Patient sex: M
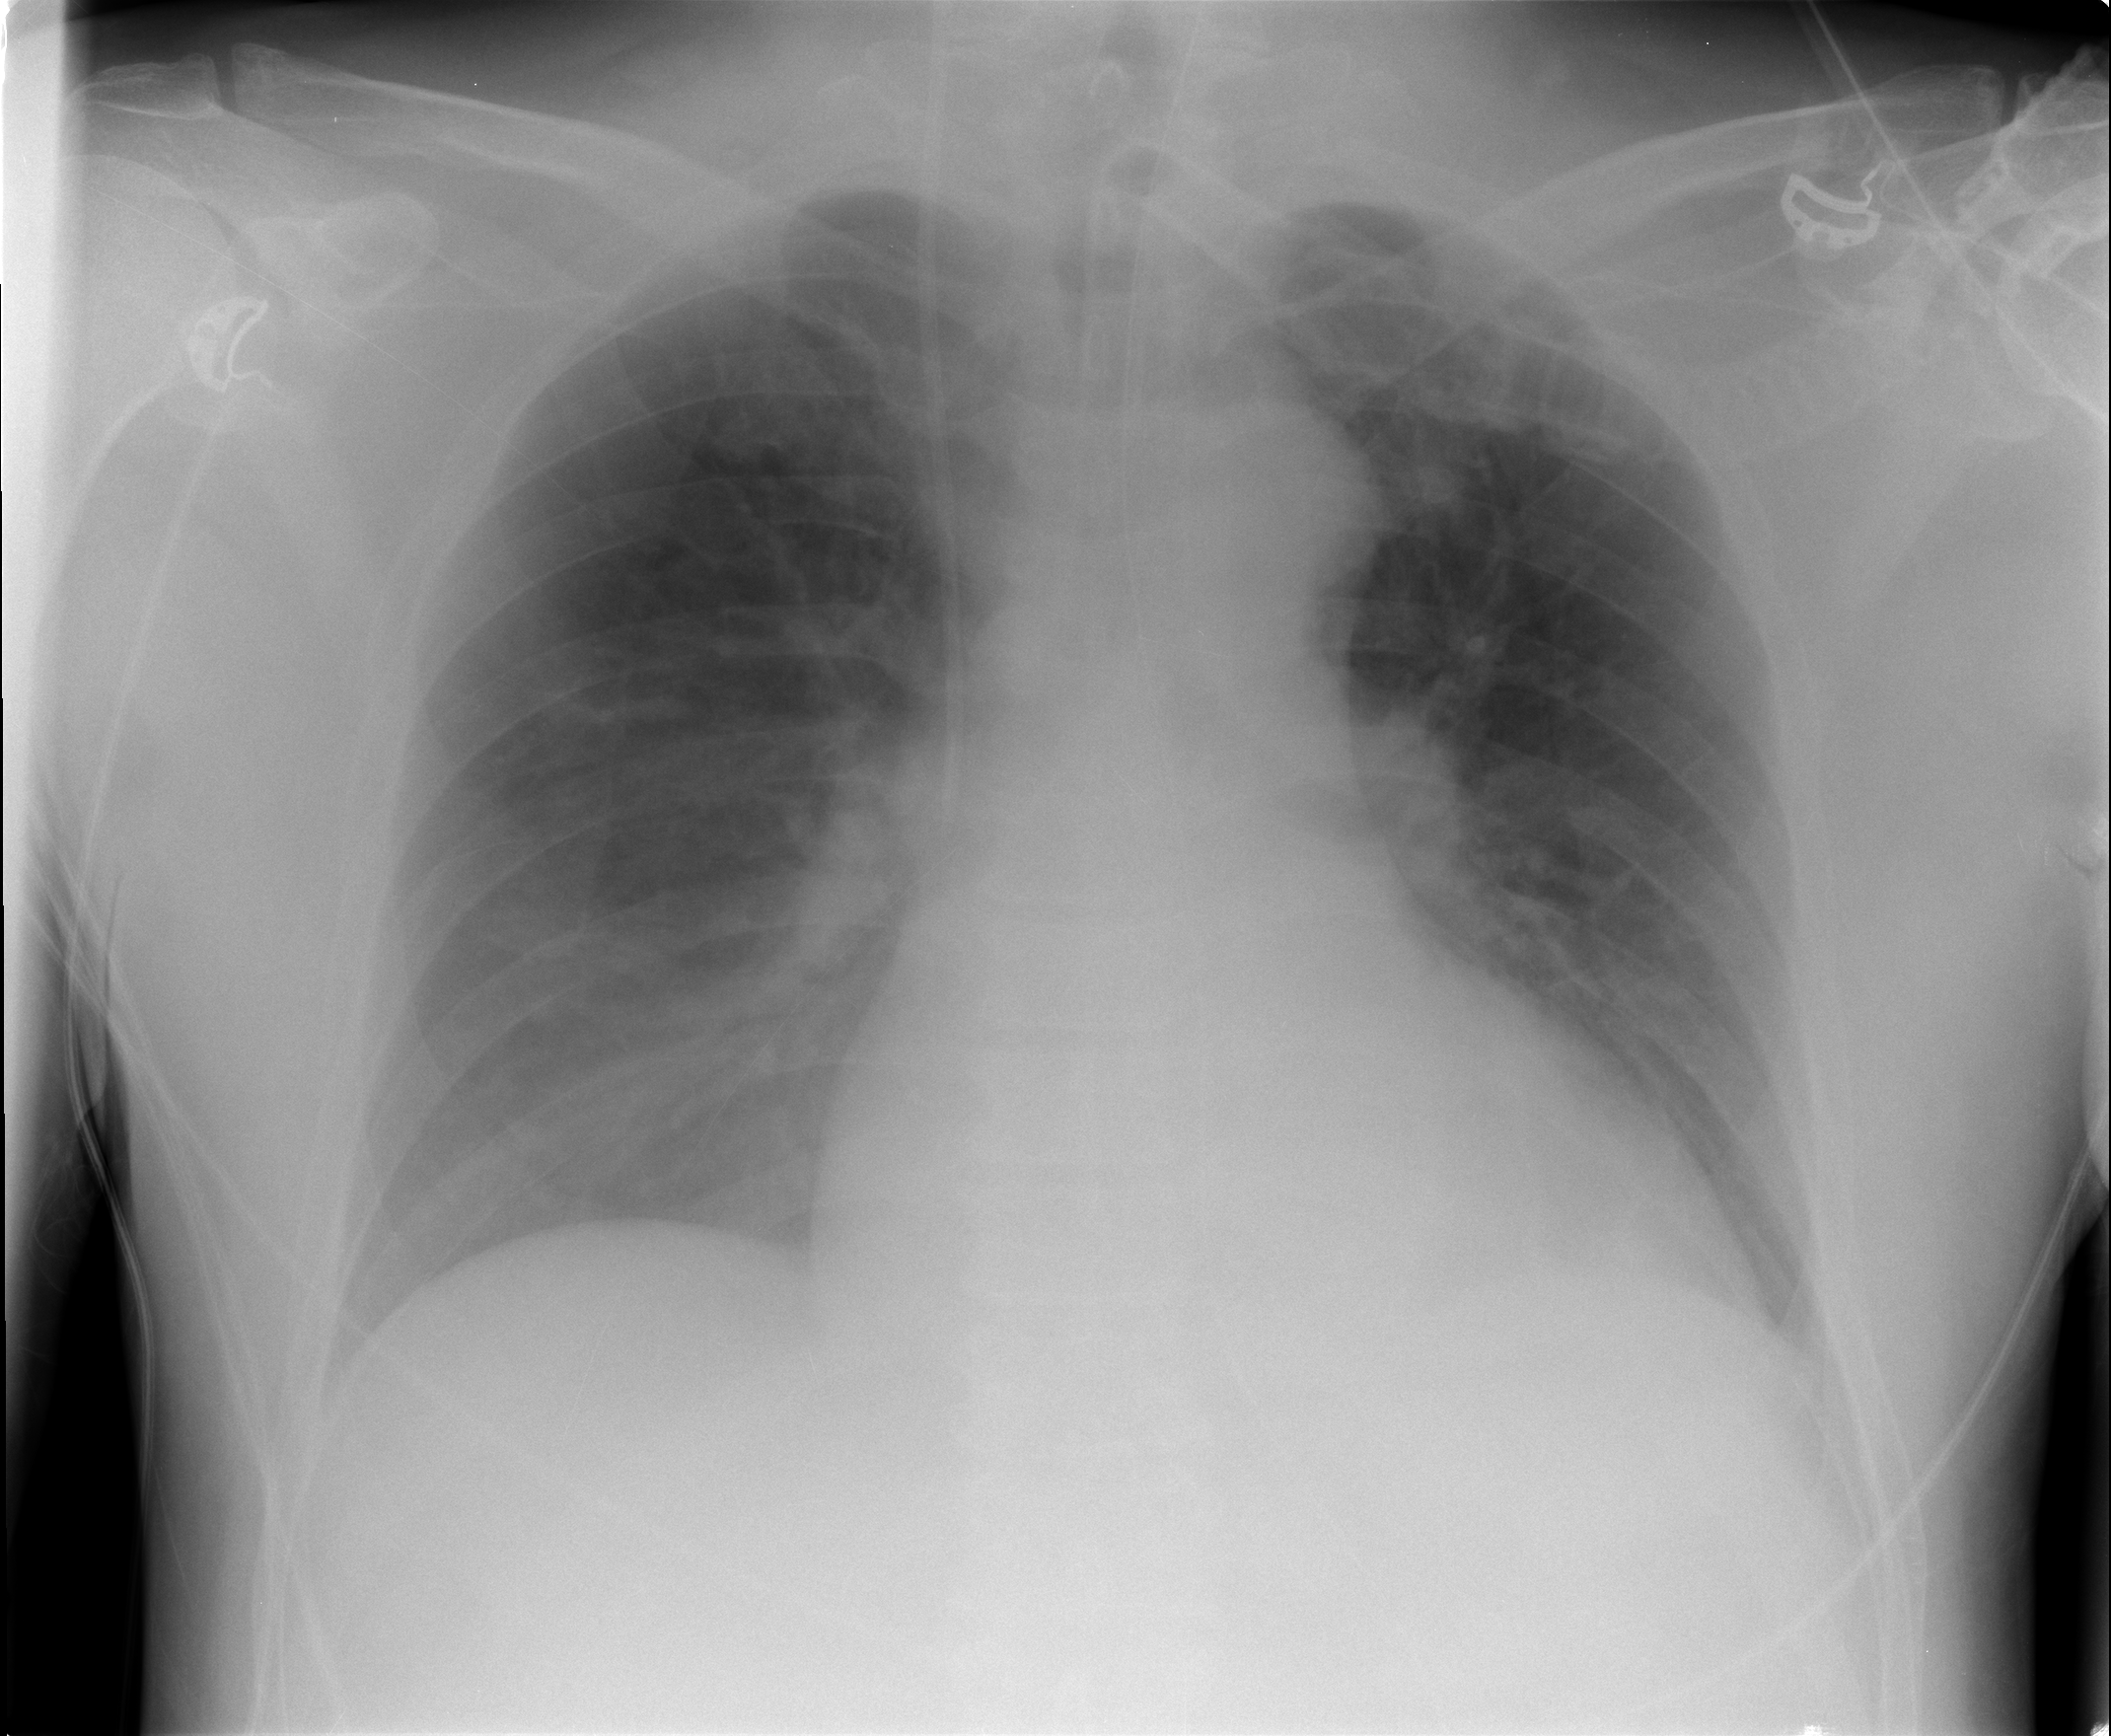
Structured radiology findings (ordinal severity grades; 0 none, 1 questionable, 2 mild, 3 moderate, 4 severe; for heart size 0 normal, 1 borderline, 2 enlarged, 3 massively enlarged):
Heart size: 0
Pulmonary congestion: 0
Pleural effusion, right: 0
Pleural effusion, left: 0
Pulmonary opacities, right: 2
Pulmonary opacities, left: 0
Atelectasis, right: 2
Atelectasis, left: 0